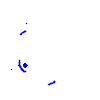
Particle: electron